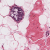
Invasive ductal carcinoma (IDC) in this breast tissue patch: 0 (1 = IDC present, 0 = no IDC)